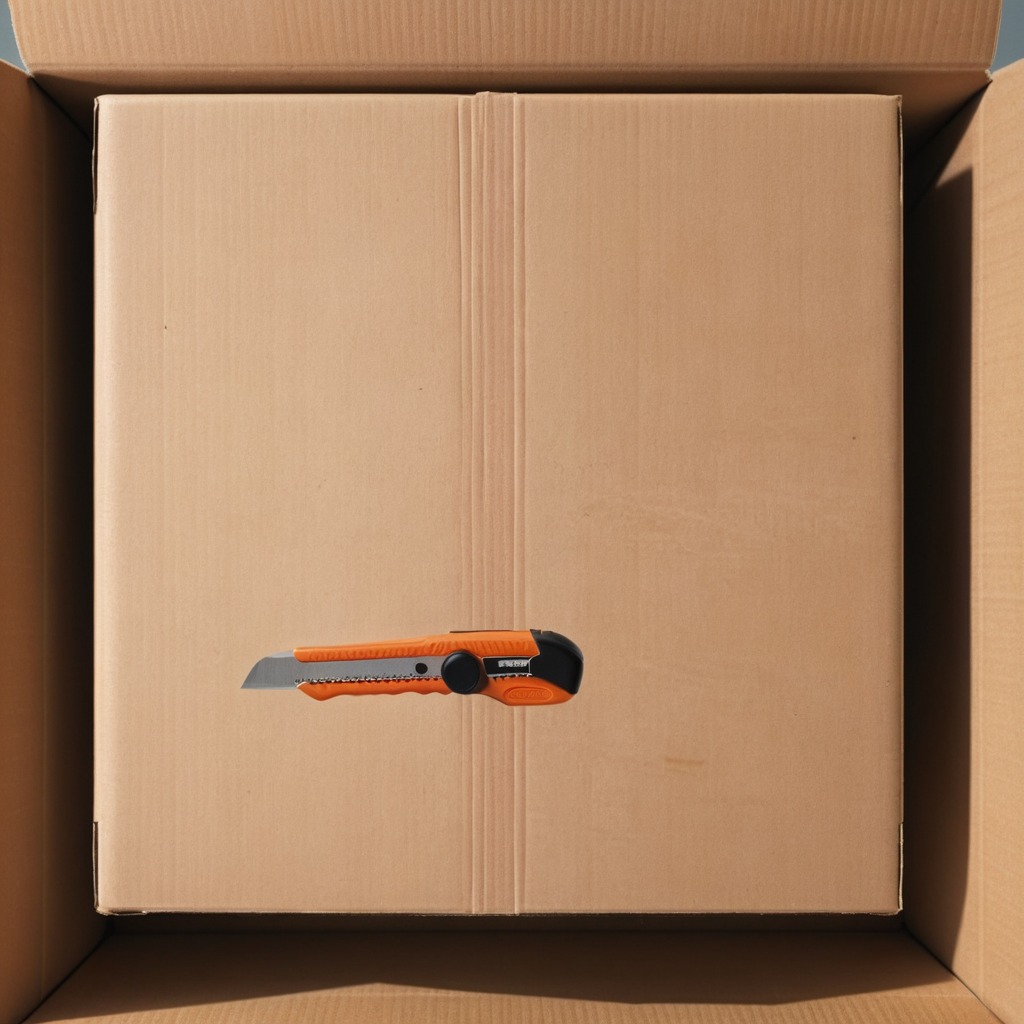
A utility knife lying on the cardboard box surface in an outdoor workshop during daytime bright natural light soft shadows slightly creased but